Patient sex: M
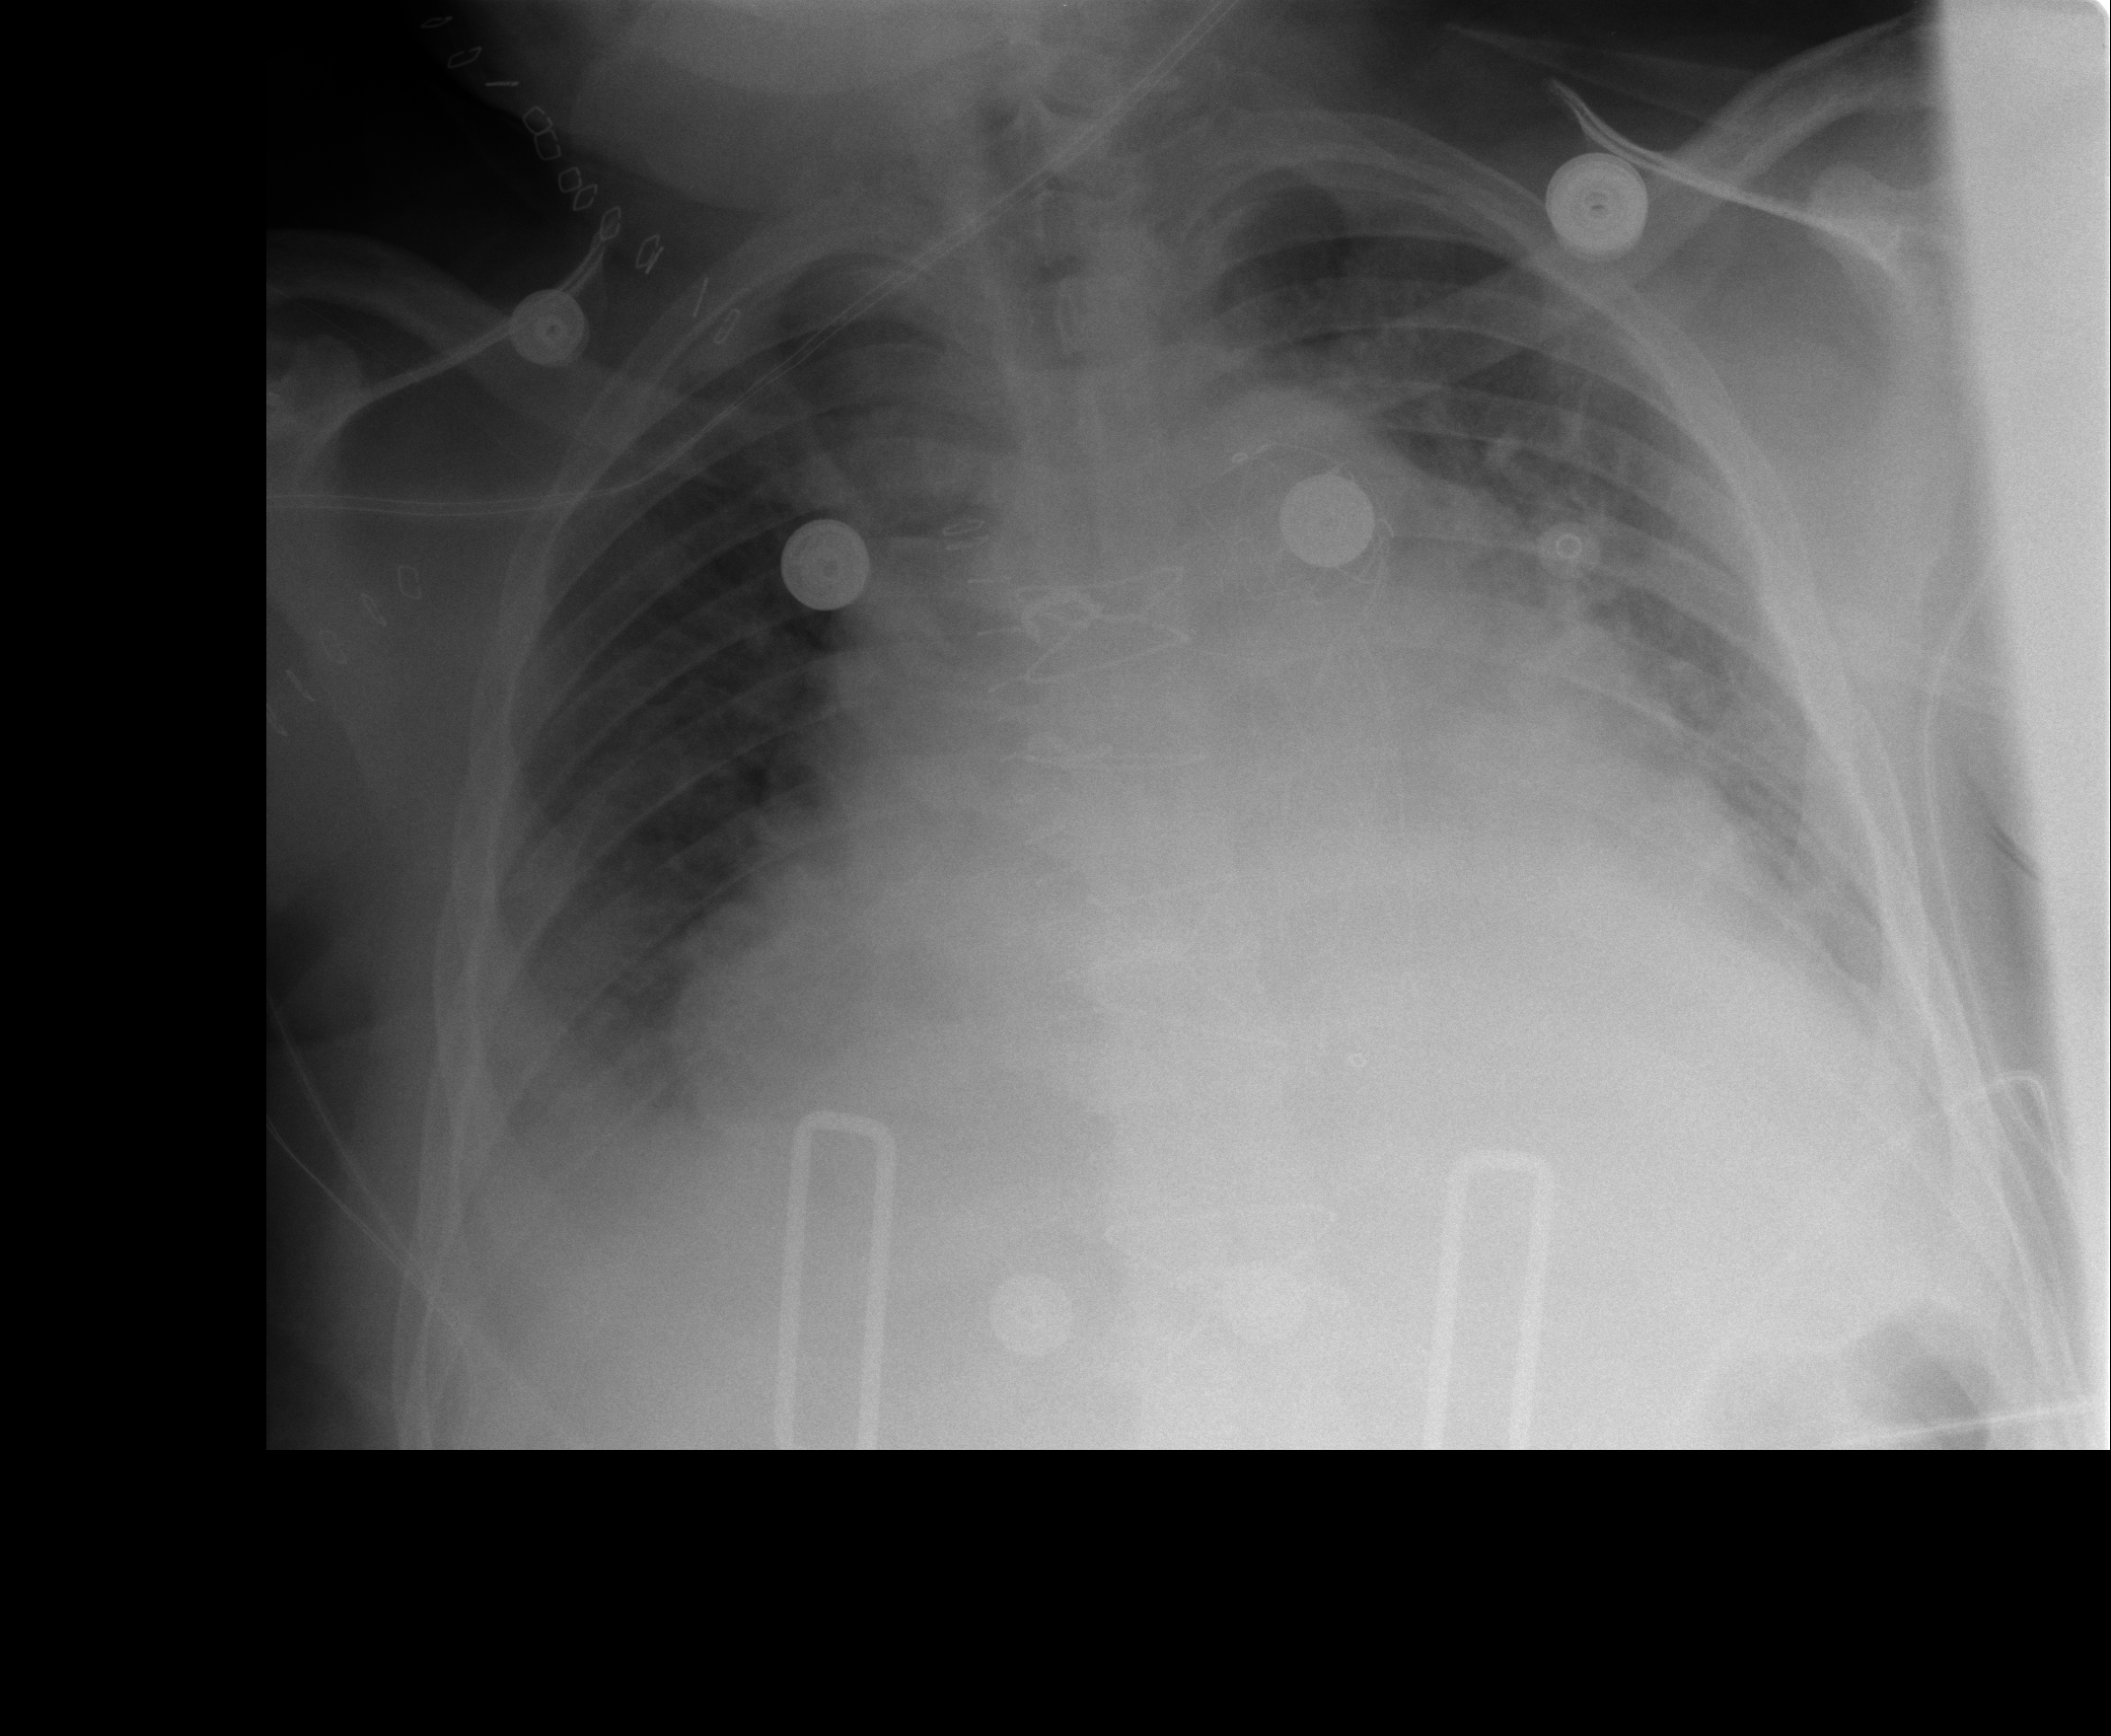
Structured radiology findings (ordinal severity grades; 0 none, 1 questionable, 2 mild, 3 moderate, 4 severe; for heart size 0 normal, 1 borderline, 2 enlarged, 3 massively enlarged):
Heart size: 3
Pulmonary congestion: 3
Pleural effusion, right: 2
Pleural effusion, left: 2
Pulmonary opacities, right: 0
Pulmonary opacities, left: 1
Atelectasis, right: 2
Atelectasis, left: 2